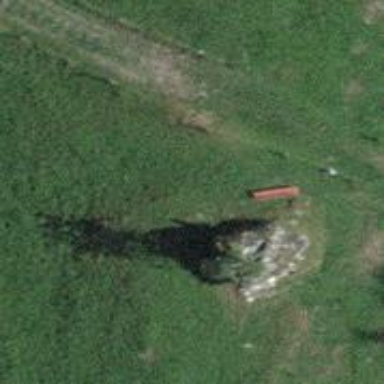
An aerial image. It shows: Red bench.